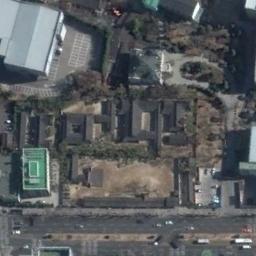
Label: palace